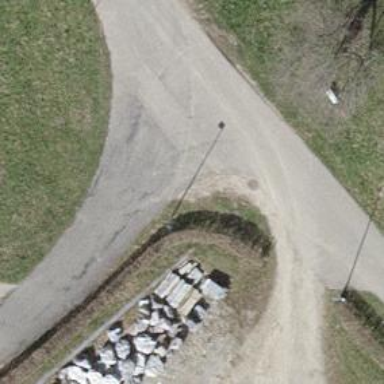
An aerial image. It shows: Hedge acting as barrier.